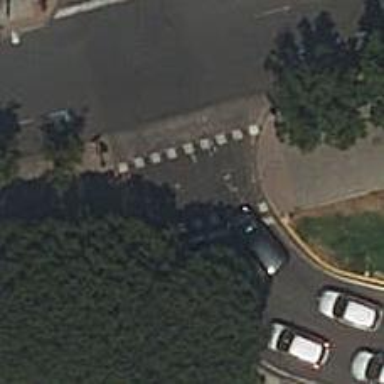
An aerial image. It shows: Road crossing with traffic signals.